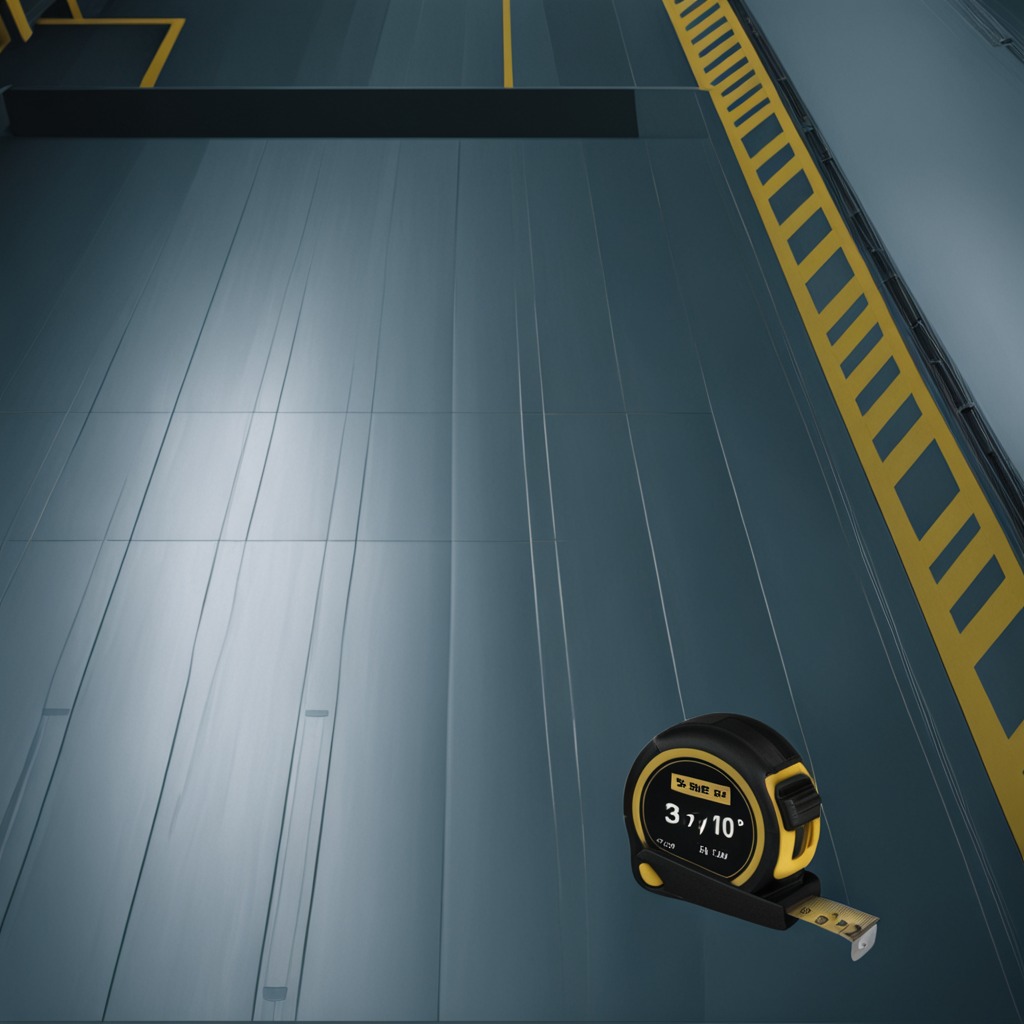
A measuring tape lies on the toolbox surface in the airplane hangar workshop 8K.